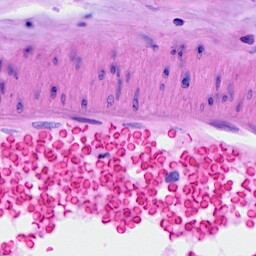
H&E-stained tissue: Breast